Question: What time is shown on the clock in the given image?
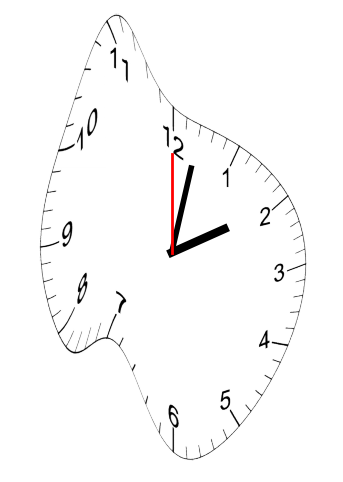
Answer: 02:02:00